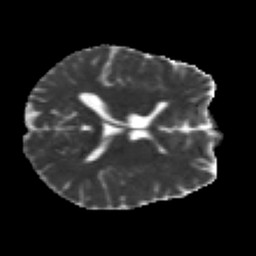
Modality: MD
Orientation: axial
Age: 28
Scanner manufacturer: siemens
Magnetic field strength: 3 T
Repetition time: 2.2 s
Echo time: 0.084 s